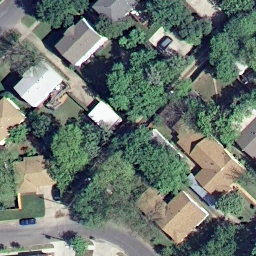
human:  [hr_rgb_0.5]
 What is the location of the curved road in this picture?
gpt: lower left